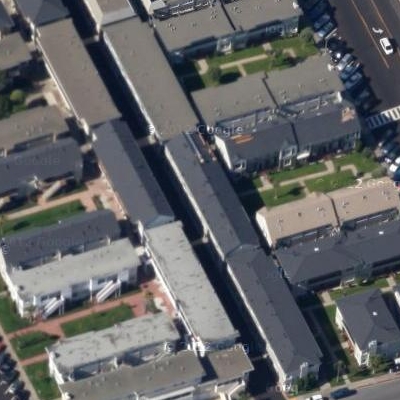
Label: fResident